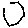
Label: hexagon